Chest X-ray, AP view. Patient: 56 years old, sex F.
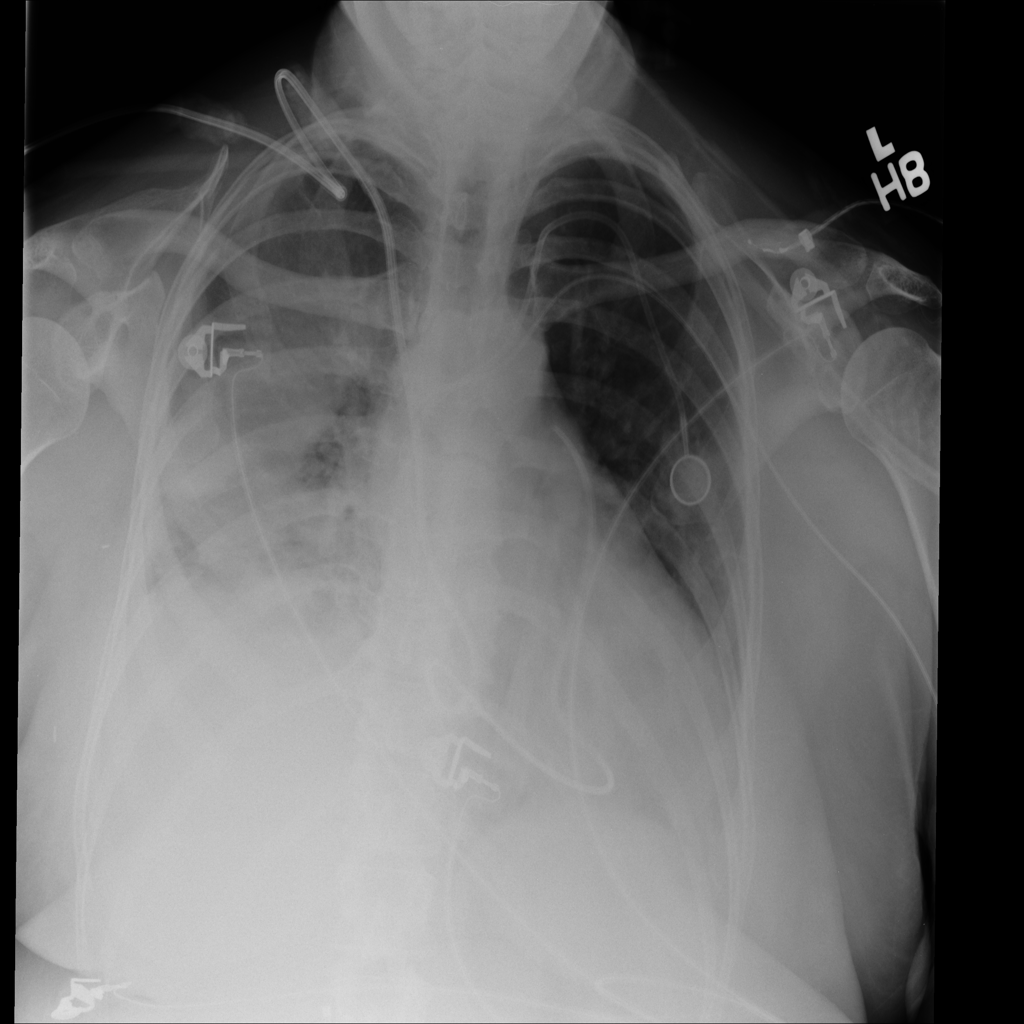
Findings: Consolidation, Infiltration